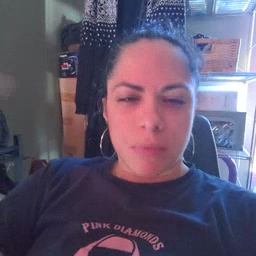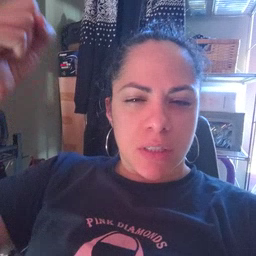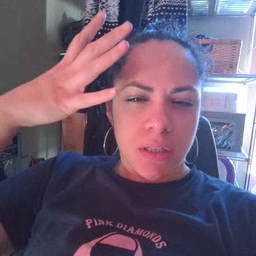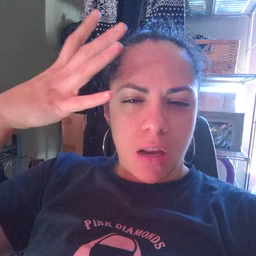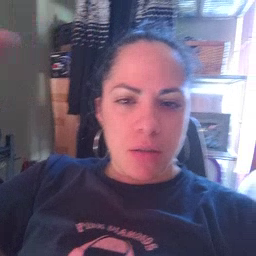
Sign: sun